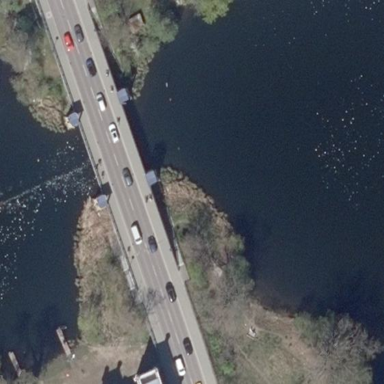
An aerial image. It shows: Bridge with beam structure.